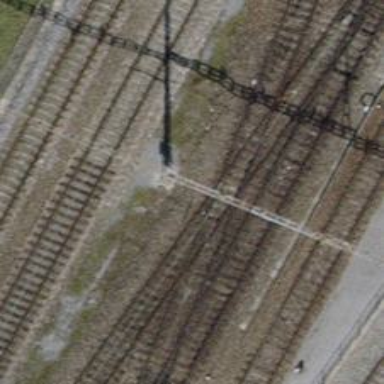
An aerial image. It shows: Railway crossing.